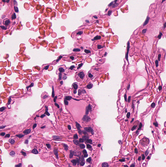
Tumor epithelial tissue: no
Tumor-associated stroma tissue: no
Normal tissue: yes